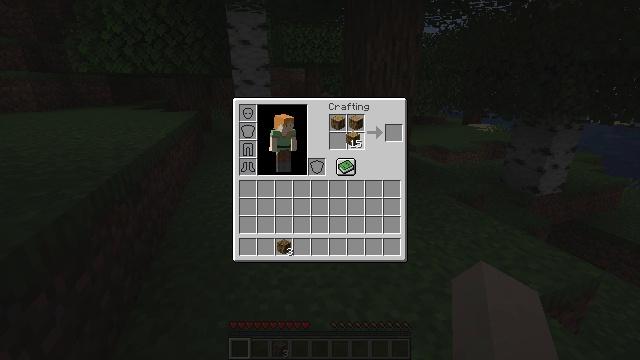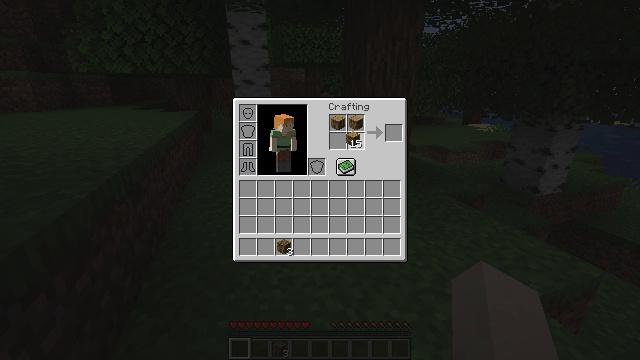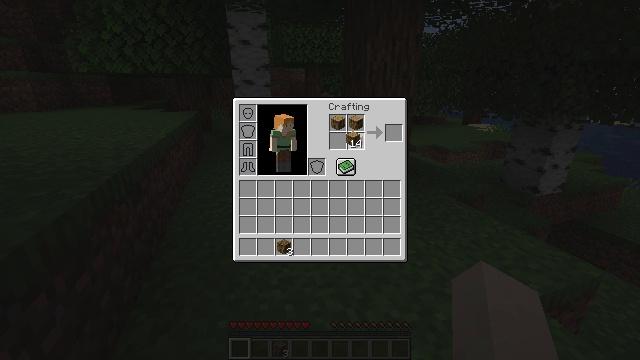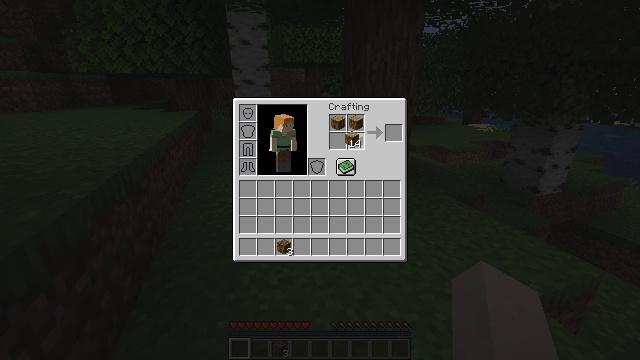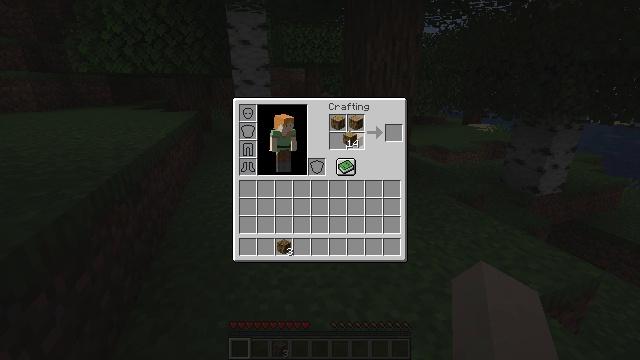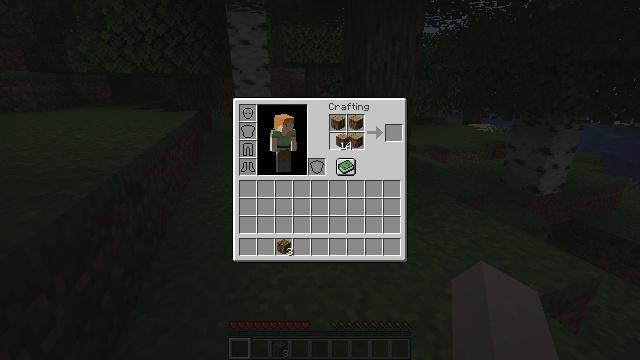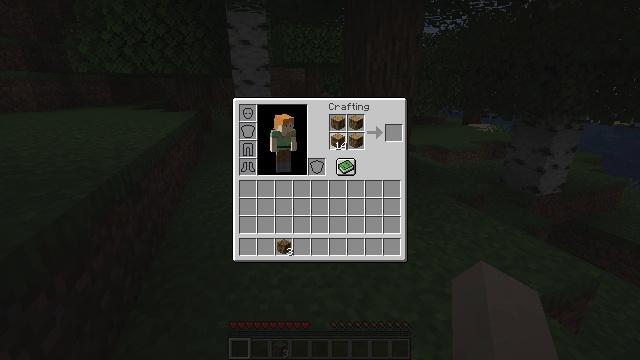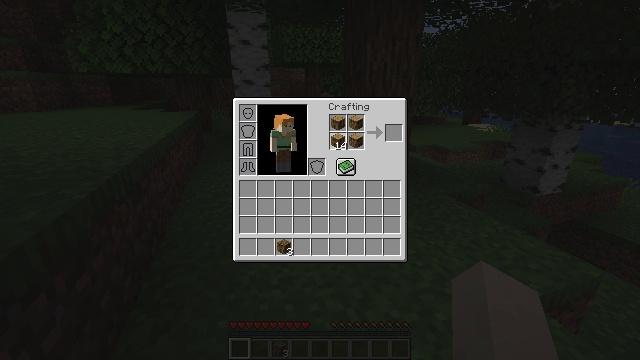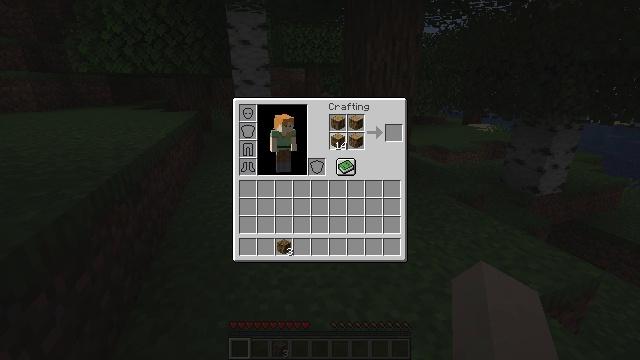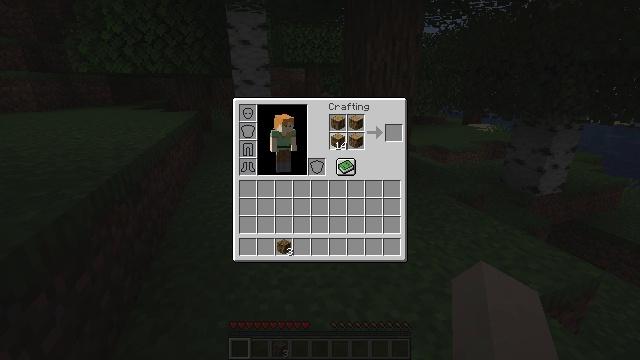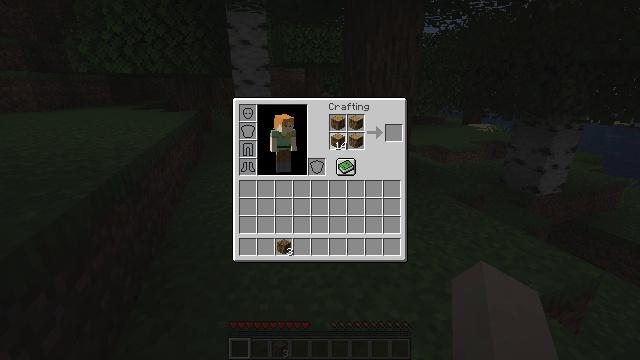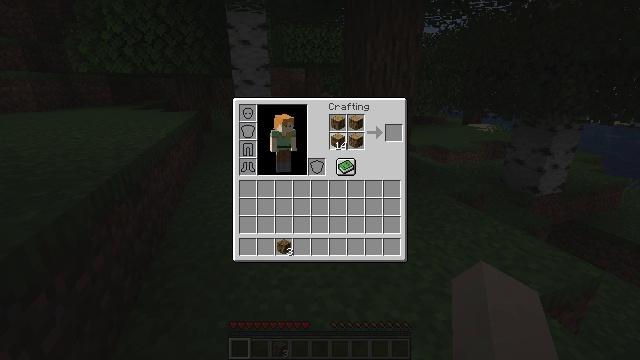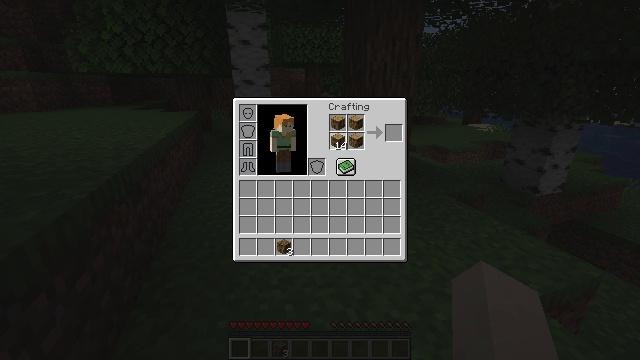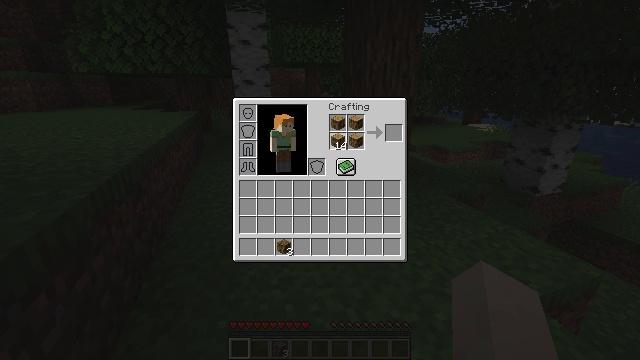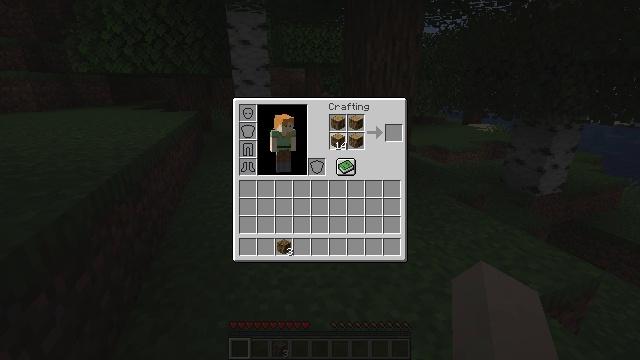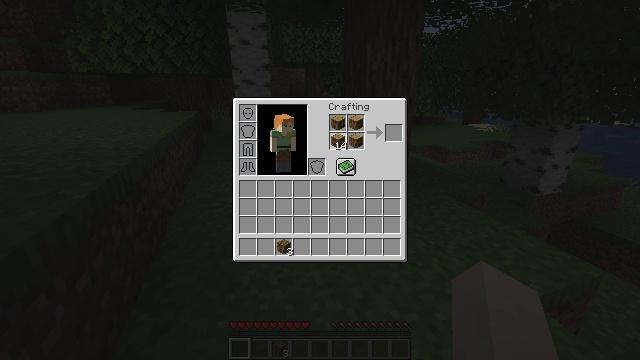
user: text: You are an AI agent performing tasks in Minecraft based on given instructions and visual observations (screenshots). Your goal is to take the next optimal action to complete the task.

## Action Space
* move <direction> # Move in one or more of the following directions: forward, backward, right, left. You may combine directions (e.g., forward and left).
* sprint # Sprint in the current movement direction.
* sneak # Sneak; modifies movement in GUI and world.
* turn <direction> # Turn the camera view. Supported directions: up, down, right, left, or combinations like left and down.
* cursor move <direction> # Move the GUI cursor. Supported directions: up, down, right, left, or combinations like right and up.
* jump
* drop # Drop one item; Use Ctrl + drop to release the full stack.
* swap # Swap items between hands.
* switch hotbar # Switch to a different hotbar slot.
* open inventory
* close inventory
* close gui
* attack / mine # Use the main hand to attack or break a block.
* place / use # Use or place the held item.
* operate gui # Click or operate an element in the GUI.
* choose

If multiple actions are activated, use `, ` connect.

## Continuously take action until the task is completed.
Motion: motion action
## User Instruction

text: Turn logs into oak wood blocks.
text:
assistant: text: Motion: choose
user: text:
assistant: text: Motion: no_op
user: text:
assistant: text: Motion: no_op
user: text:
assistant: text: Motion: no_op
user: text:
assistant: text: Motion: cursor move left
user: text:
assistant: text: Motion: no_op
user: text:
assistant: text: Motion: no_op
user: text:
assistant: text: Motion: no_op
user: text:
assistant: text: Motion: no_op
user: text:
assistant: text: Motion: no_op
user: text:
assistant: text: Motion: no_op
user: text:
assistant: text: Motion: no_op
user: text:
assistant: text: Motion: choose
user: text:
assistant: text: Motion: choose
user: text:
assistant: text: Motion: choose
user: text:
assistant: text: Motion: no_op
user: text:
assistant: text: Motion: no_op
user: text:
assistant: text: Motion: no_op
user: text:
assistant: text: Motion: cursor move left and down
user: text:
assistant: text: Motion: cursor move left and down
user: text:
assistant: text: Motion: cursor move left and down
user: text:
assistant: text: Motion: cursor move down
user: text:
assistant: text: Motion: no_op
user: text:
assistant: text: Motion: no_op
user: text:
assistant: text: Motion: no_op
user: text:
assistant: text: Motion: no_op
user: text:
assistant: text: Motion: no_op
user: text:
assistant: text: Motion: no_op
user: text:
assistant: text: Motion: cursor move right
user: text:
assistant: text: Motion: no_op